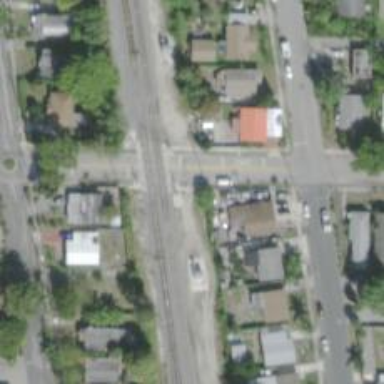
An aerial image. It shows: Railway crossing.